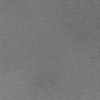
Label: dusty